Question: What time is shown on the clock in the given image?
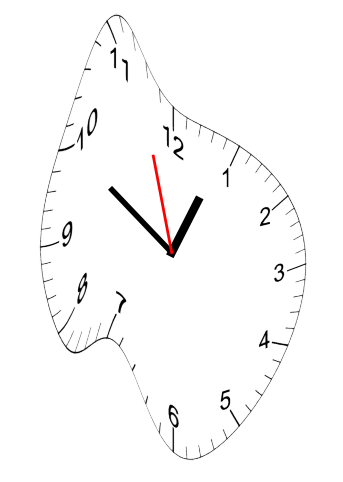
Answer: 12:49:57